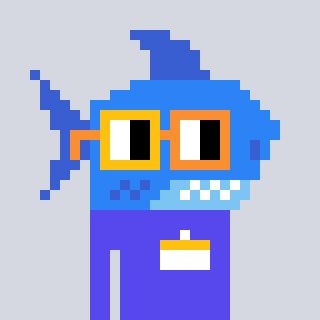
a pixel art character with square yellow and orange glasses, a shark-shaped head and a computerblue-colored body on a cool background